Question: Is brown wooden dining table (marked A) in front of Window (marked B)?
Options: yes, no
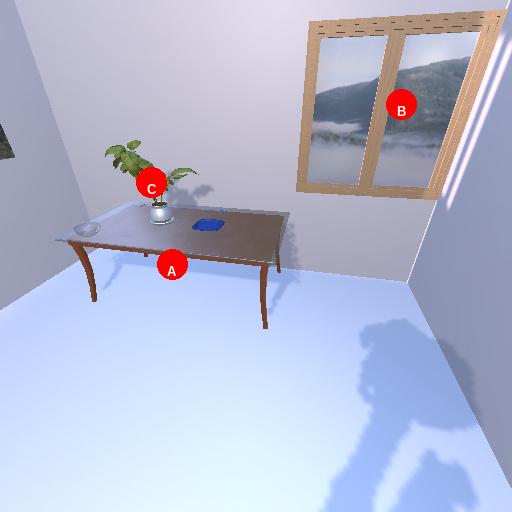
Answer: yes